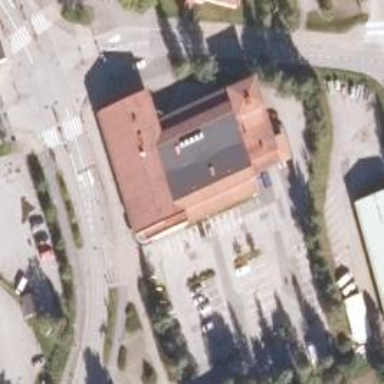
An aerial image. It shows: Supermarket.